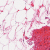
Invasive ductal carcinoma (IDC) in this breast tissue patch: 0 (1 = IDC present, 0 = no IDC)